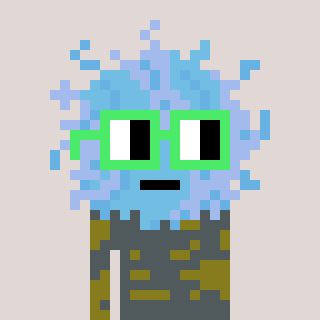
a pixel art character with square light green glasses, a lint-shaped head and a gunk-colored body on a warm background